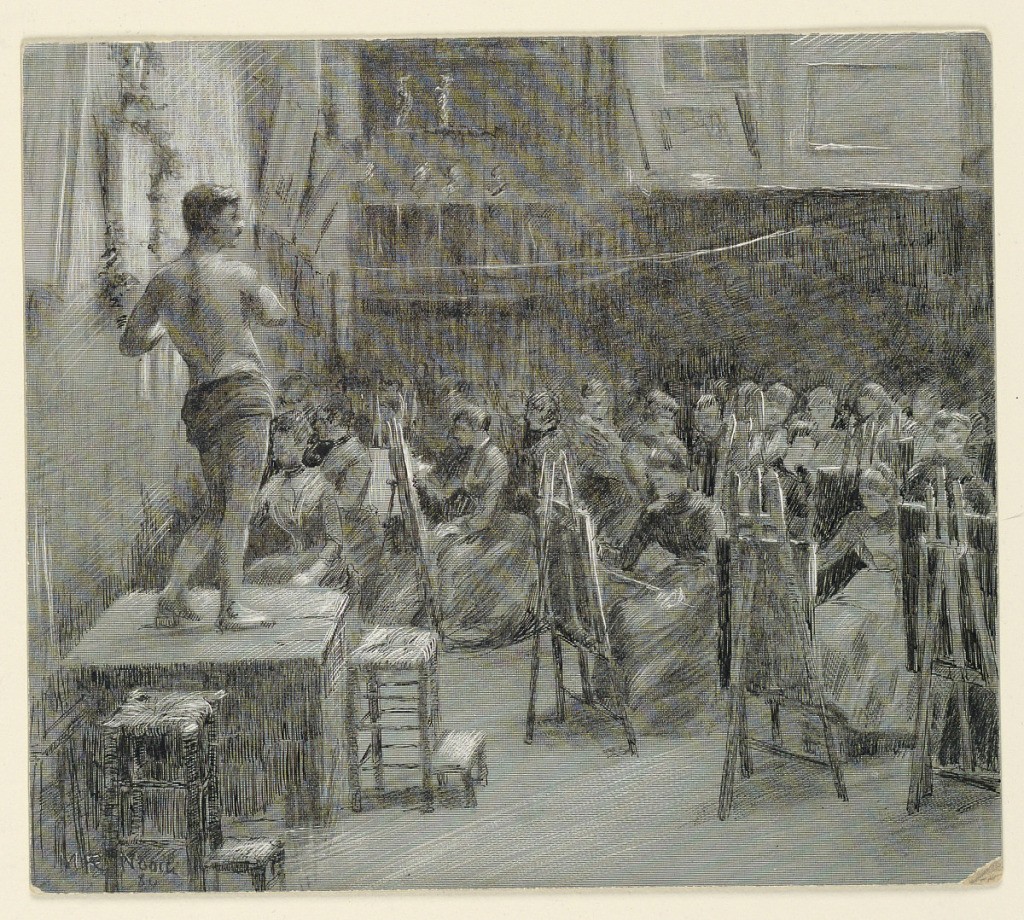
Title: Atelier for Women (Bouguereau and Robert-Fleury)
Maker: M. Riccardo Nobili, Italian, b. 1861
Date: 1880
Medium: Black ink on prepared paper
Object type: Drawing
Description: Illustration on ruled paper for line-block reproduction, showing a class for women at the Académie Julian, Paris. Interior of a large studio, with a number of female students seated before their easels. A male model is posing on the platform, left.